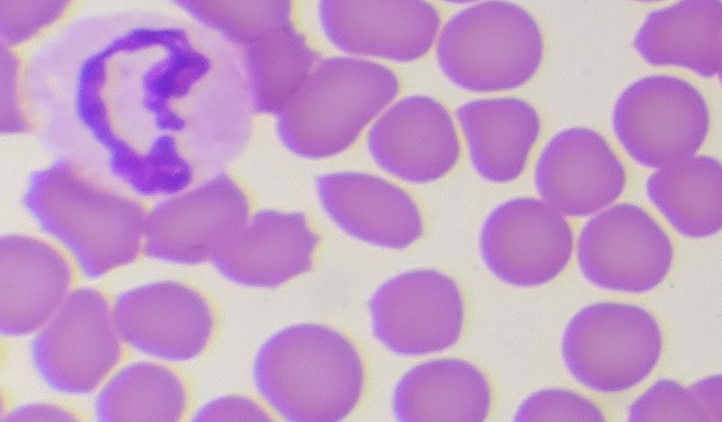
White blood cell type: Neutrophil